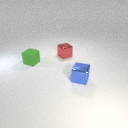
small red metal cube behind small blue metal cube